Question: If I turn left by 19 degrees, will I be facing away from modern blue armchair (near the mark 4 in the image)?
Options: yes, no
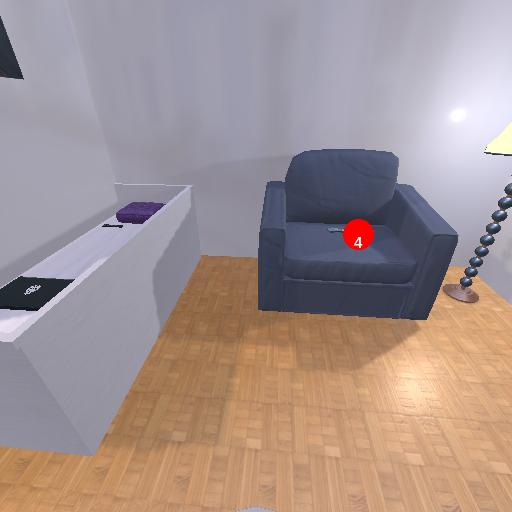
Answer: yes